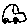
Label: car